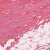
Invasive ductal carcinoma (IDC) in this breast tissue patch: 0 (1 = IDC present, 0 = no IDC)